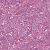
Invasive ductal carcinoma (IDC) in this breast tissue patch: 1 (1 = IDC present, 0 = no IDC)